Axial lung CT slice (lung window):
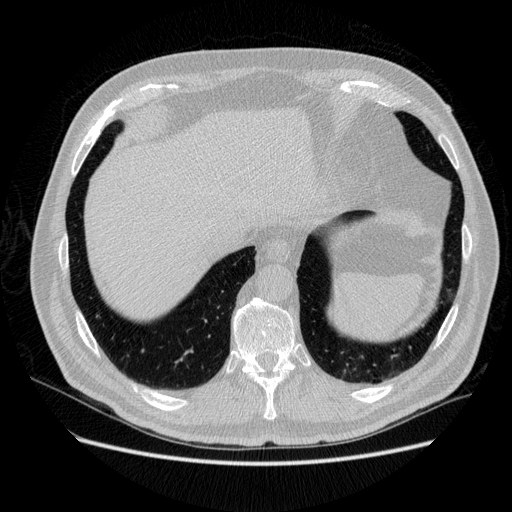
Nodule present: no